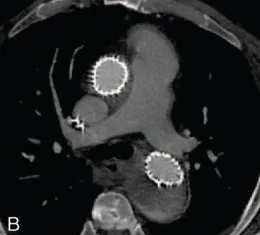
Final volume rendering of the arch.
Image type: radiology (ct)